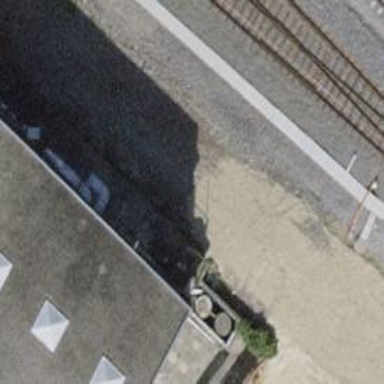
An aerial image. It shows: Abandoned railway spur with one track.